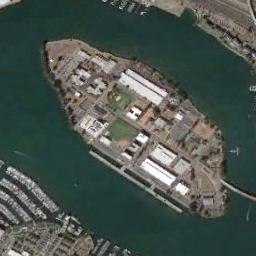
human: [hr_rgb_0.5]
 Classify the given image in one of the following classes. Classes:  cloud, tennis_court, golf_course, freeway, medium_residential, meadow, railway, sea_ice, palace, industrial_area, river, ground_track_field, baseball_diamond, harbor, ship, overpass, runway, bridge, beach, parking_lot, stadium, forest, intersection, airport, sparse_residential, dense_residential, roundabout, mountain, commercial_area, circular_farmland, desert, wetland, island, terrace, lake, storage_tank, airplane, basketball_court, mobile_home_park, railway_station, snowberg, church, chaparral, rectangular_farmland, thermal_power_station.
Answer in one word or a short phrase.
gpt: island